Field crop: maize
Growth stage: 2
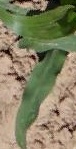
Species: maize